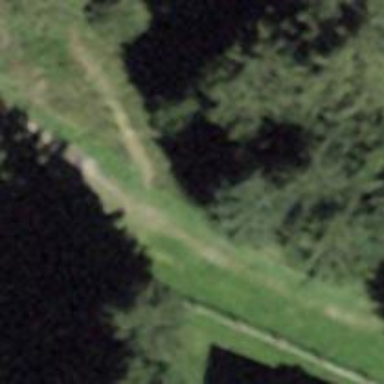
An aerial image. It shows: Path.